Interaction volume radius: 5 \u00c5
Interaction volume height: 10 \u00c5
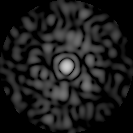
Disorder parameter: 0.836